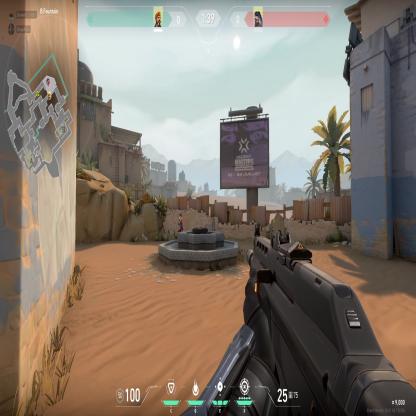
Label: enemy